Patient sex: M
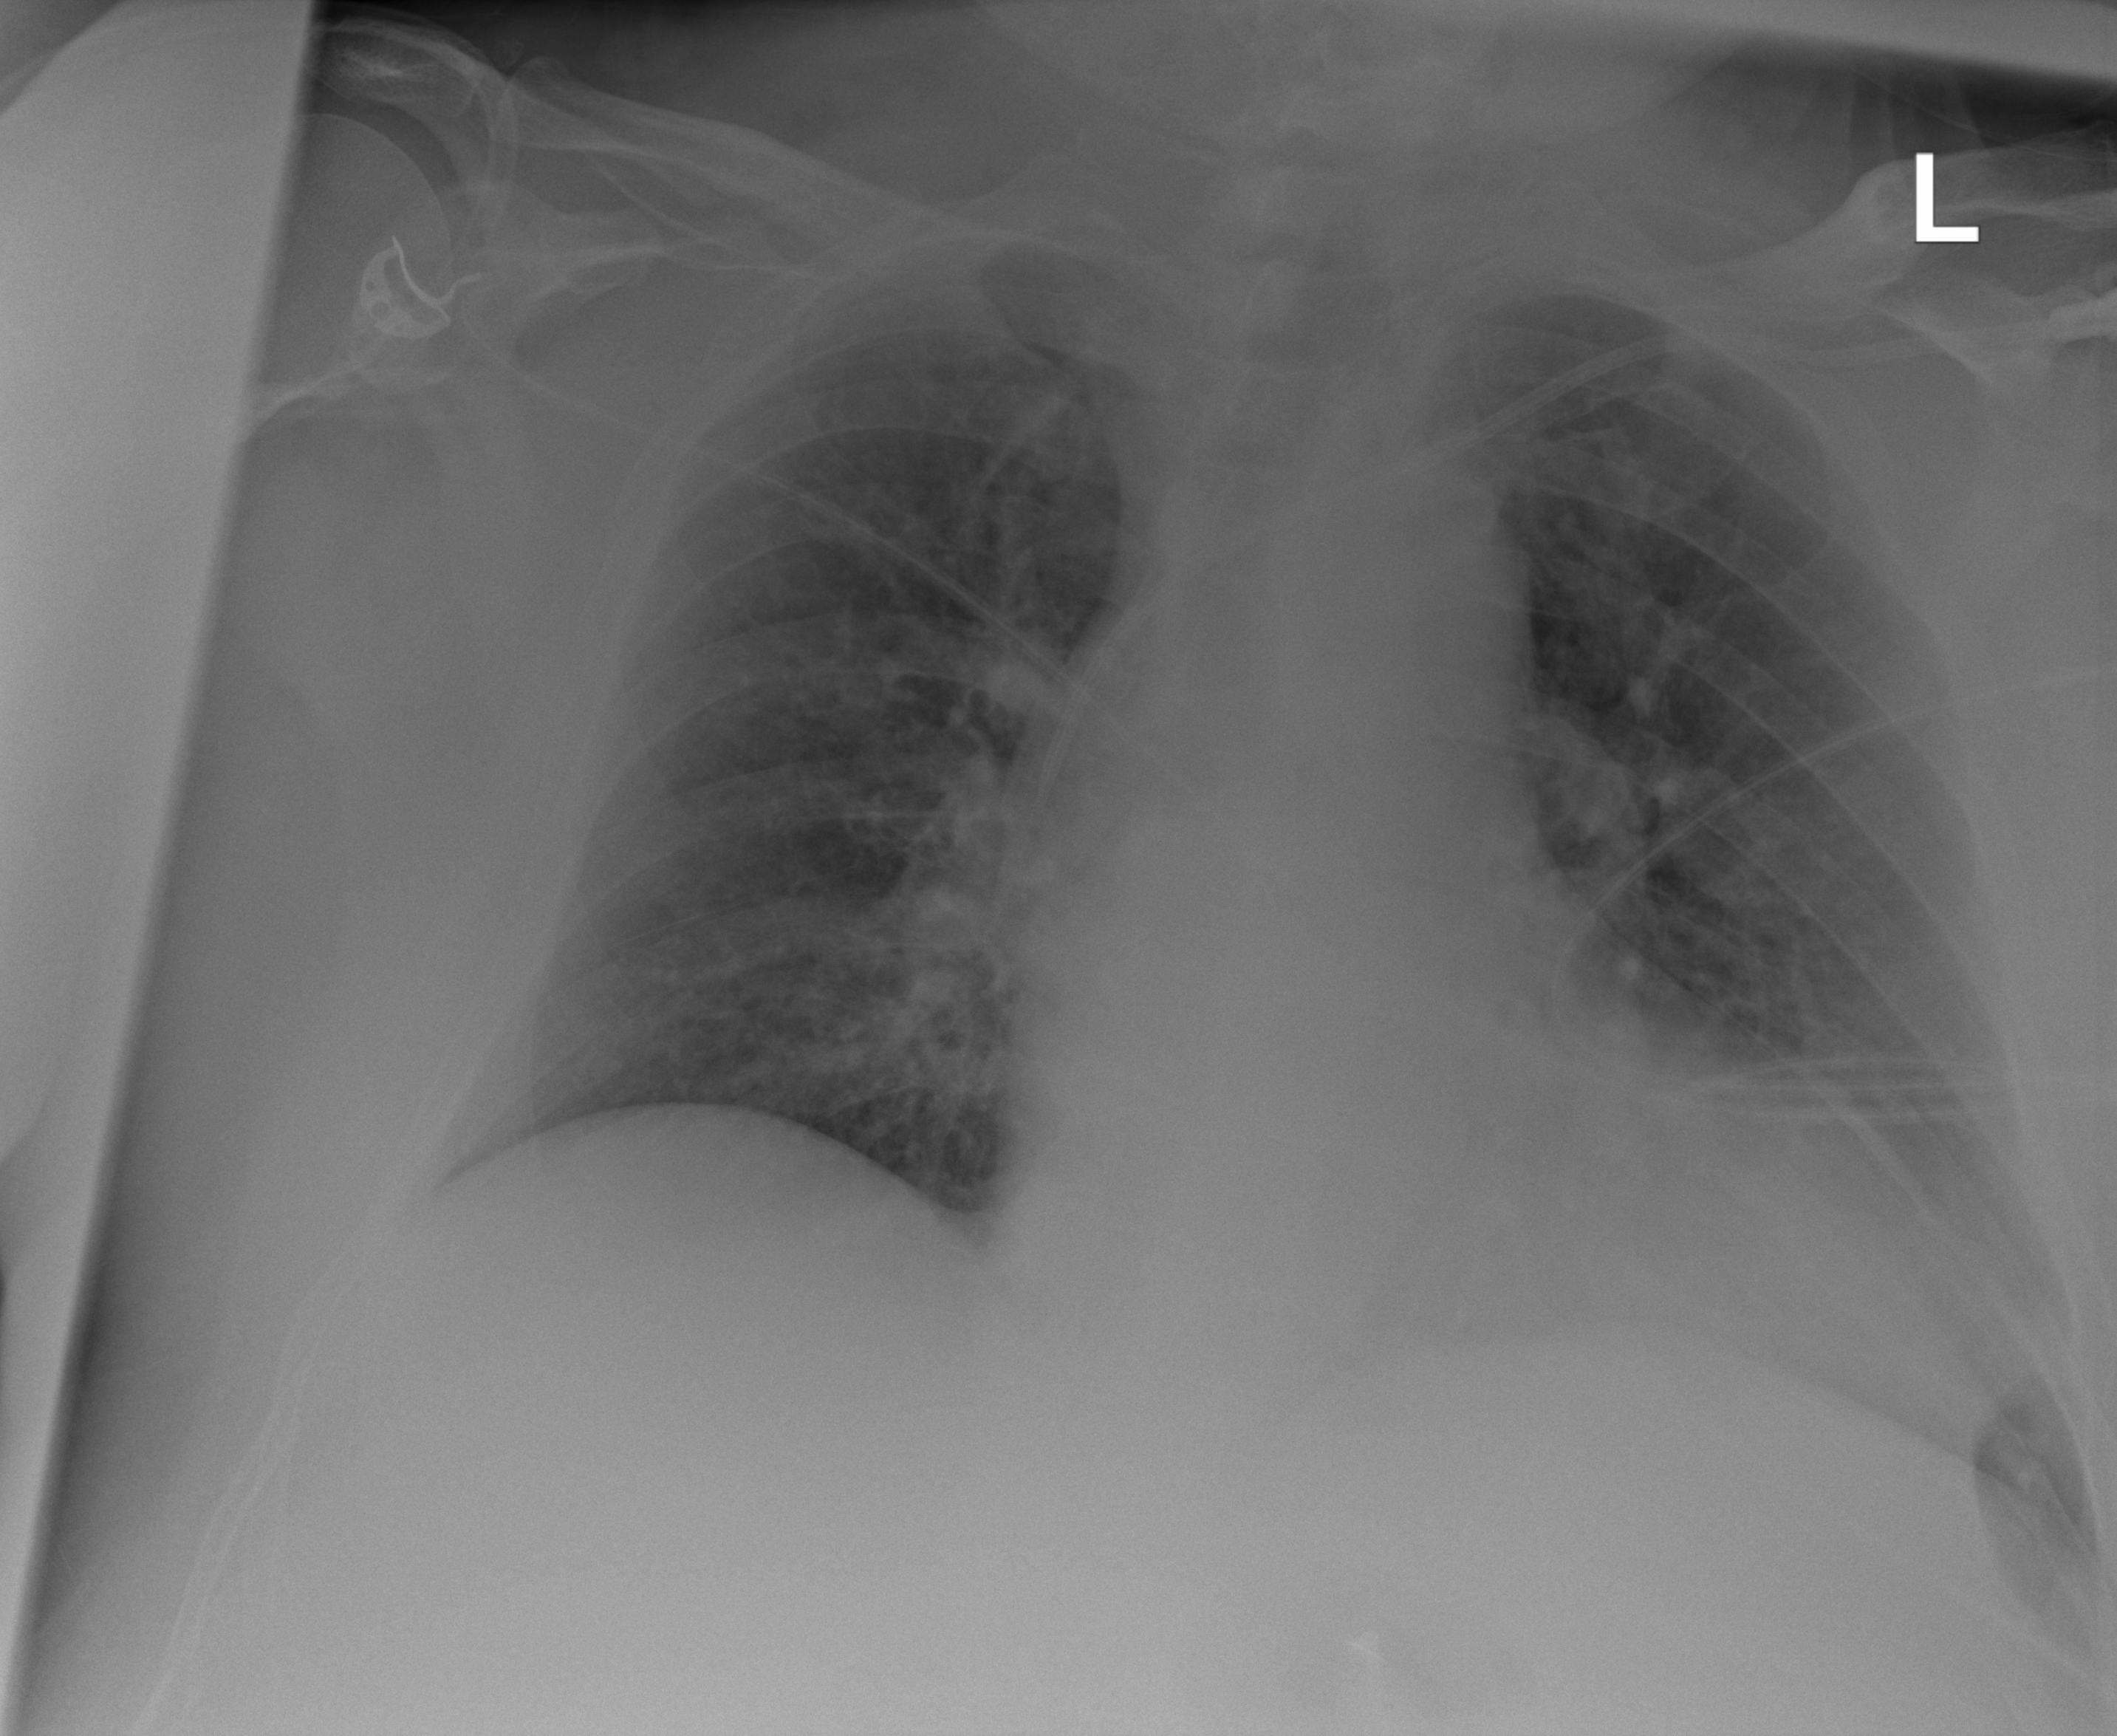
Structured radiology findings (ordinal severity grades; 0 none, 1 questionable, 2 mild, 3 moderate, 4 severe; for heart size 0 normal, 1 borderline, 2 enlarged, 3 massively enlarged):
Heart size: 2
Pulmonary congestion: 2
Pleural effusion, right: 0
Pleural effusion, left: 1
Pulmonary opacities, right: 2
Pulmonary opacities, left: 2
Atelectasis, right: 0
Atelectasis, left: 2